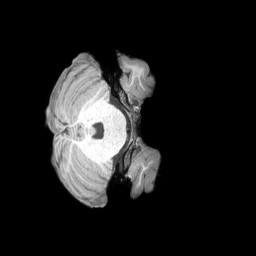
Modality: T1w
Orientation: axial
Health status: healthy